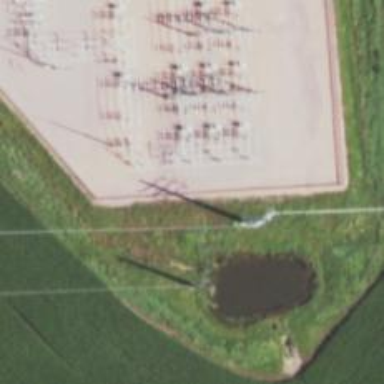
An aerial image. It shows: Switch used for power control.